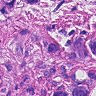
Metastatic tissue present: yes